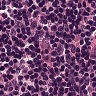
Metastatic tissue present: no